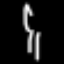
Label: fork